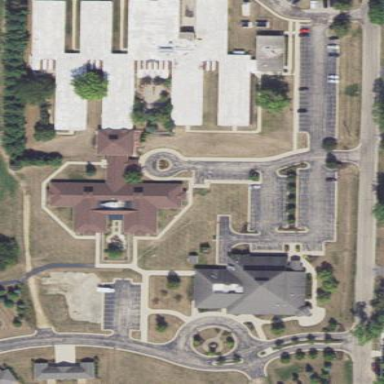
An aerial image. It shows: Building.